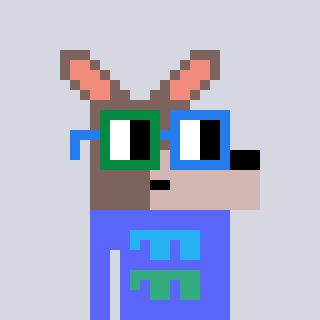
a pixel art character with square green and blue glasses, a kangaroo-shaped head and a purple-colored body on a cool background